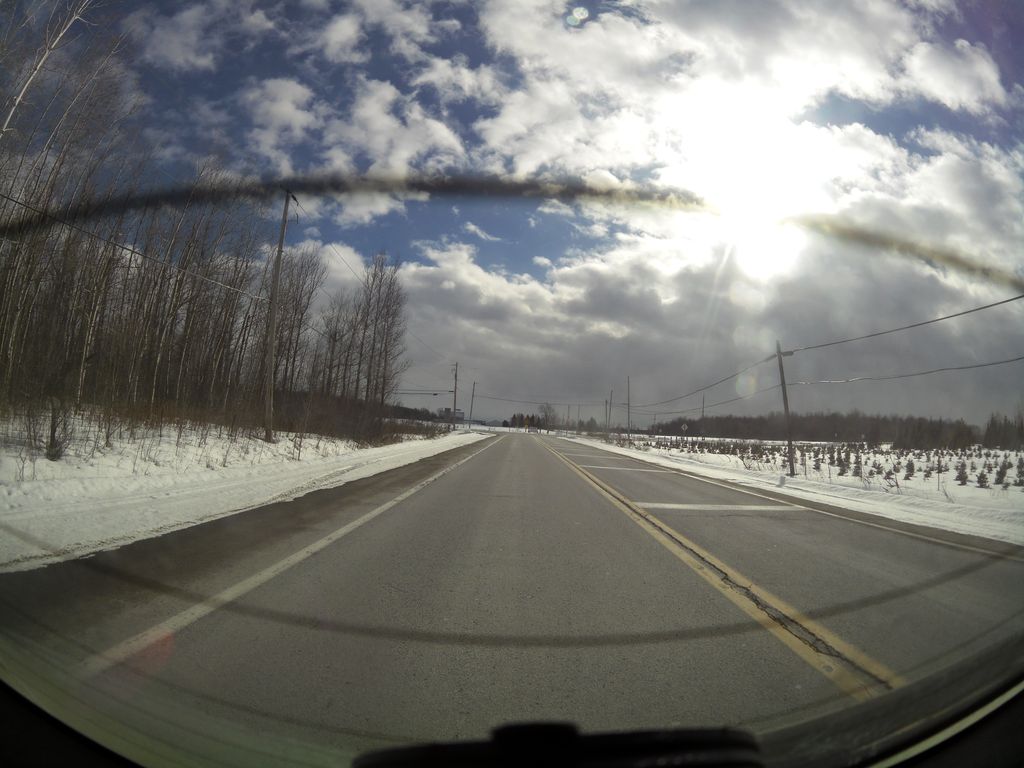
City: ottawa-gatineau